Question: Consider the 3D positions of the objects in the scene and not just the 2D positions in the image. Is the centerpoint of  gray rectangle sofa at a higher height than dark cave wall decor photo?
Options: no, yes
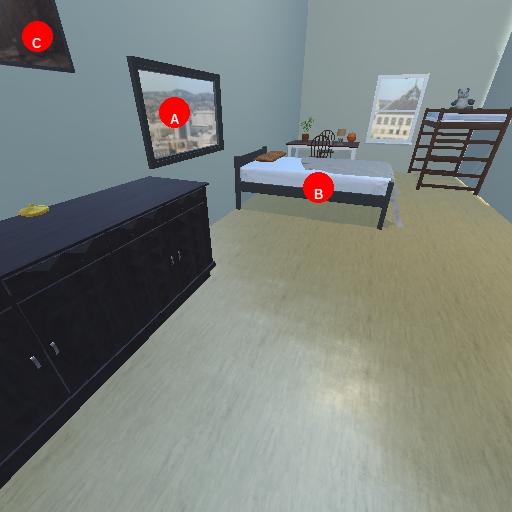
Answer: no